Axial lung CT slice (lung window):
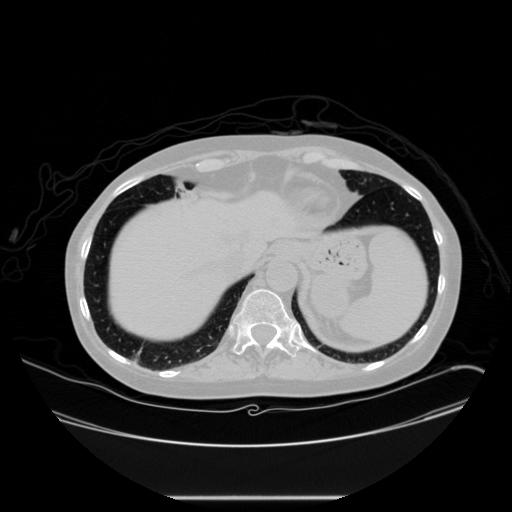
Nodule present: no